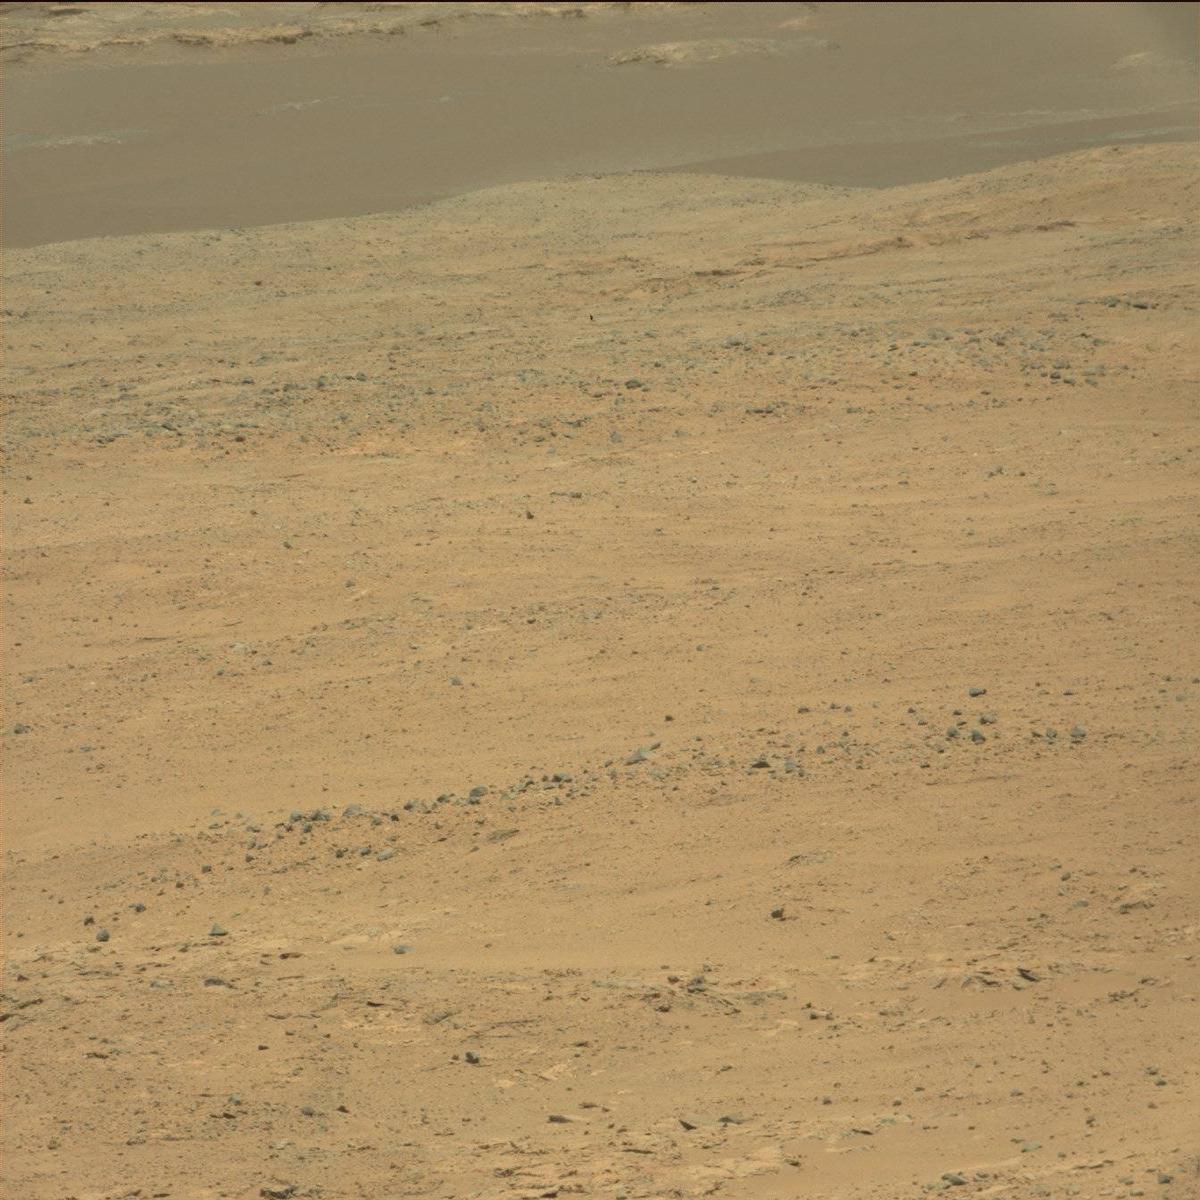
Terrain classes present: Bedrock, Ridge, Sand / Soil